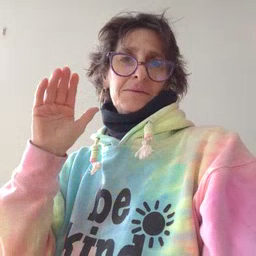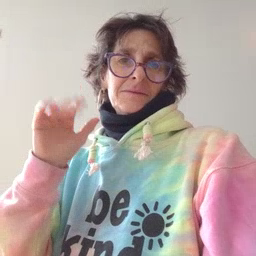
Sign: bye